Question: What is the reading of the measurement in the image?
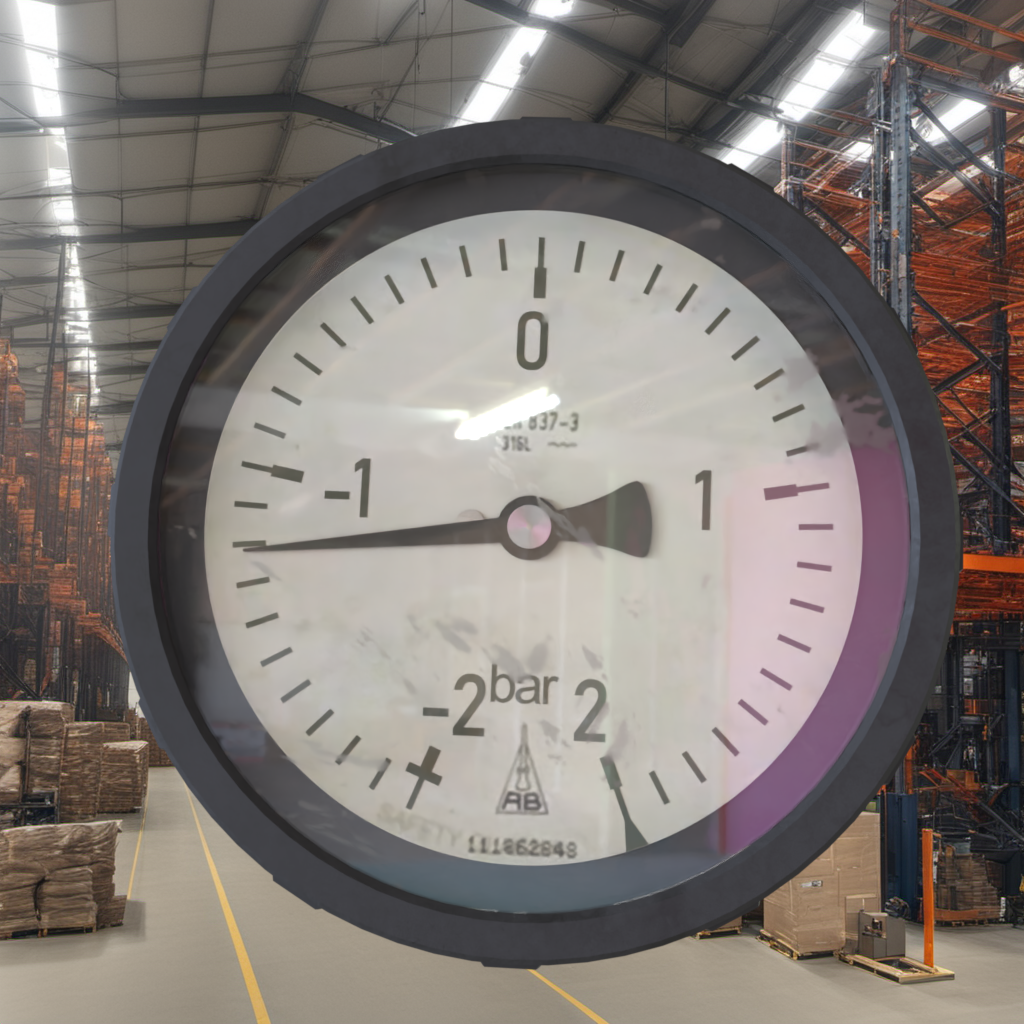
Answer: The result is -1.28
Question: What is the value range of this measurement?
Answer: The range is from -2 to 2
Question: What is the minimum and maximum value range of the measurement in the image?
Answer: The minimum value is -2 and the maximum value is 2